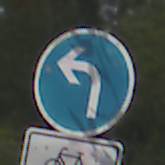
Verkehrszeichen: VorgeschriebeneFahrtrichtungLinks
Zusatzzeichen unten: EinspurigeFahrzeugeFrei1
Umgebung: Outdoor, Nature
Tageszeit: Midday
Wetter: Overcast
Licht: Natural
Jahreszeit: Autumn
Kontrast: LowContrast